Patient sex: F
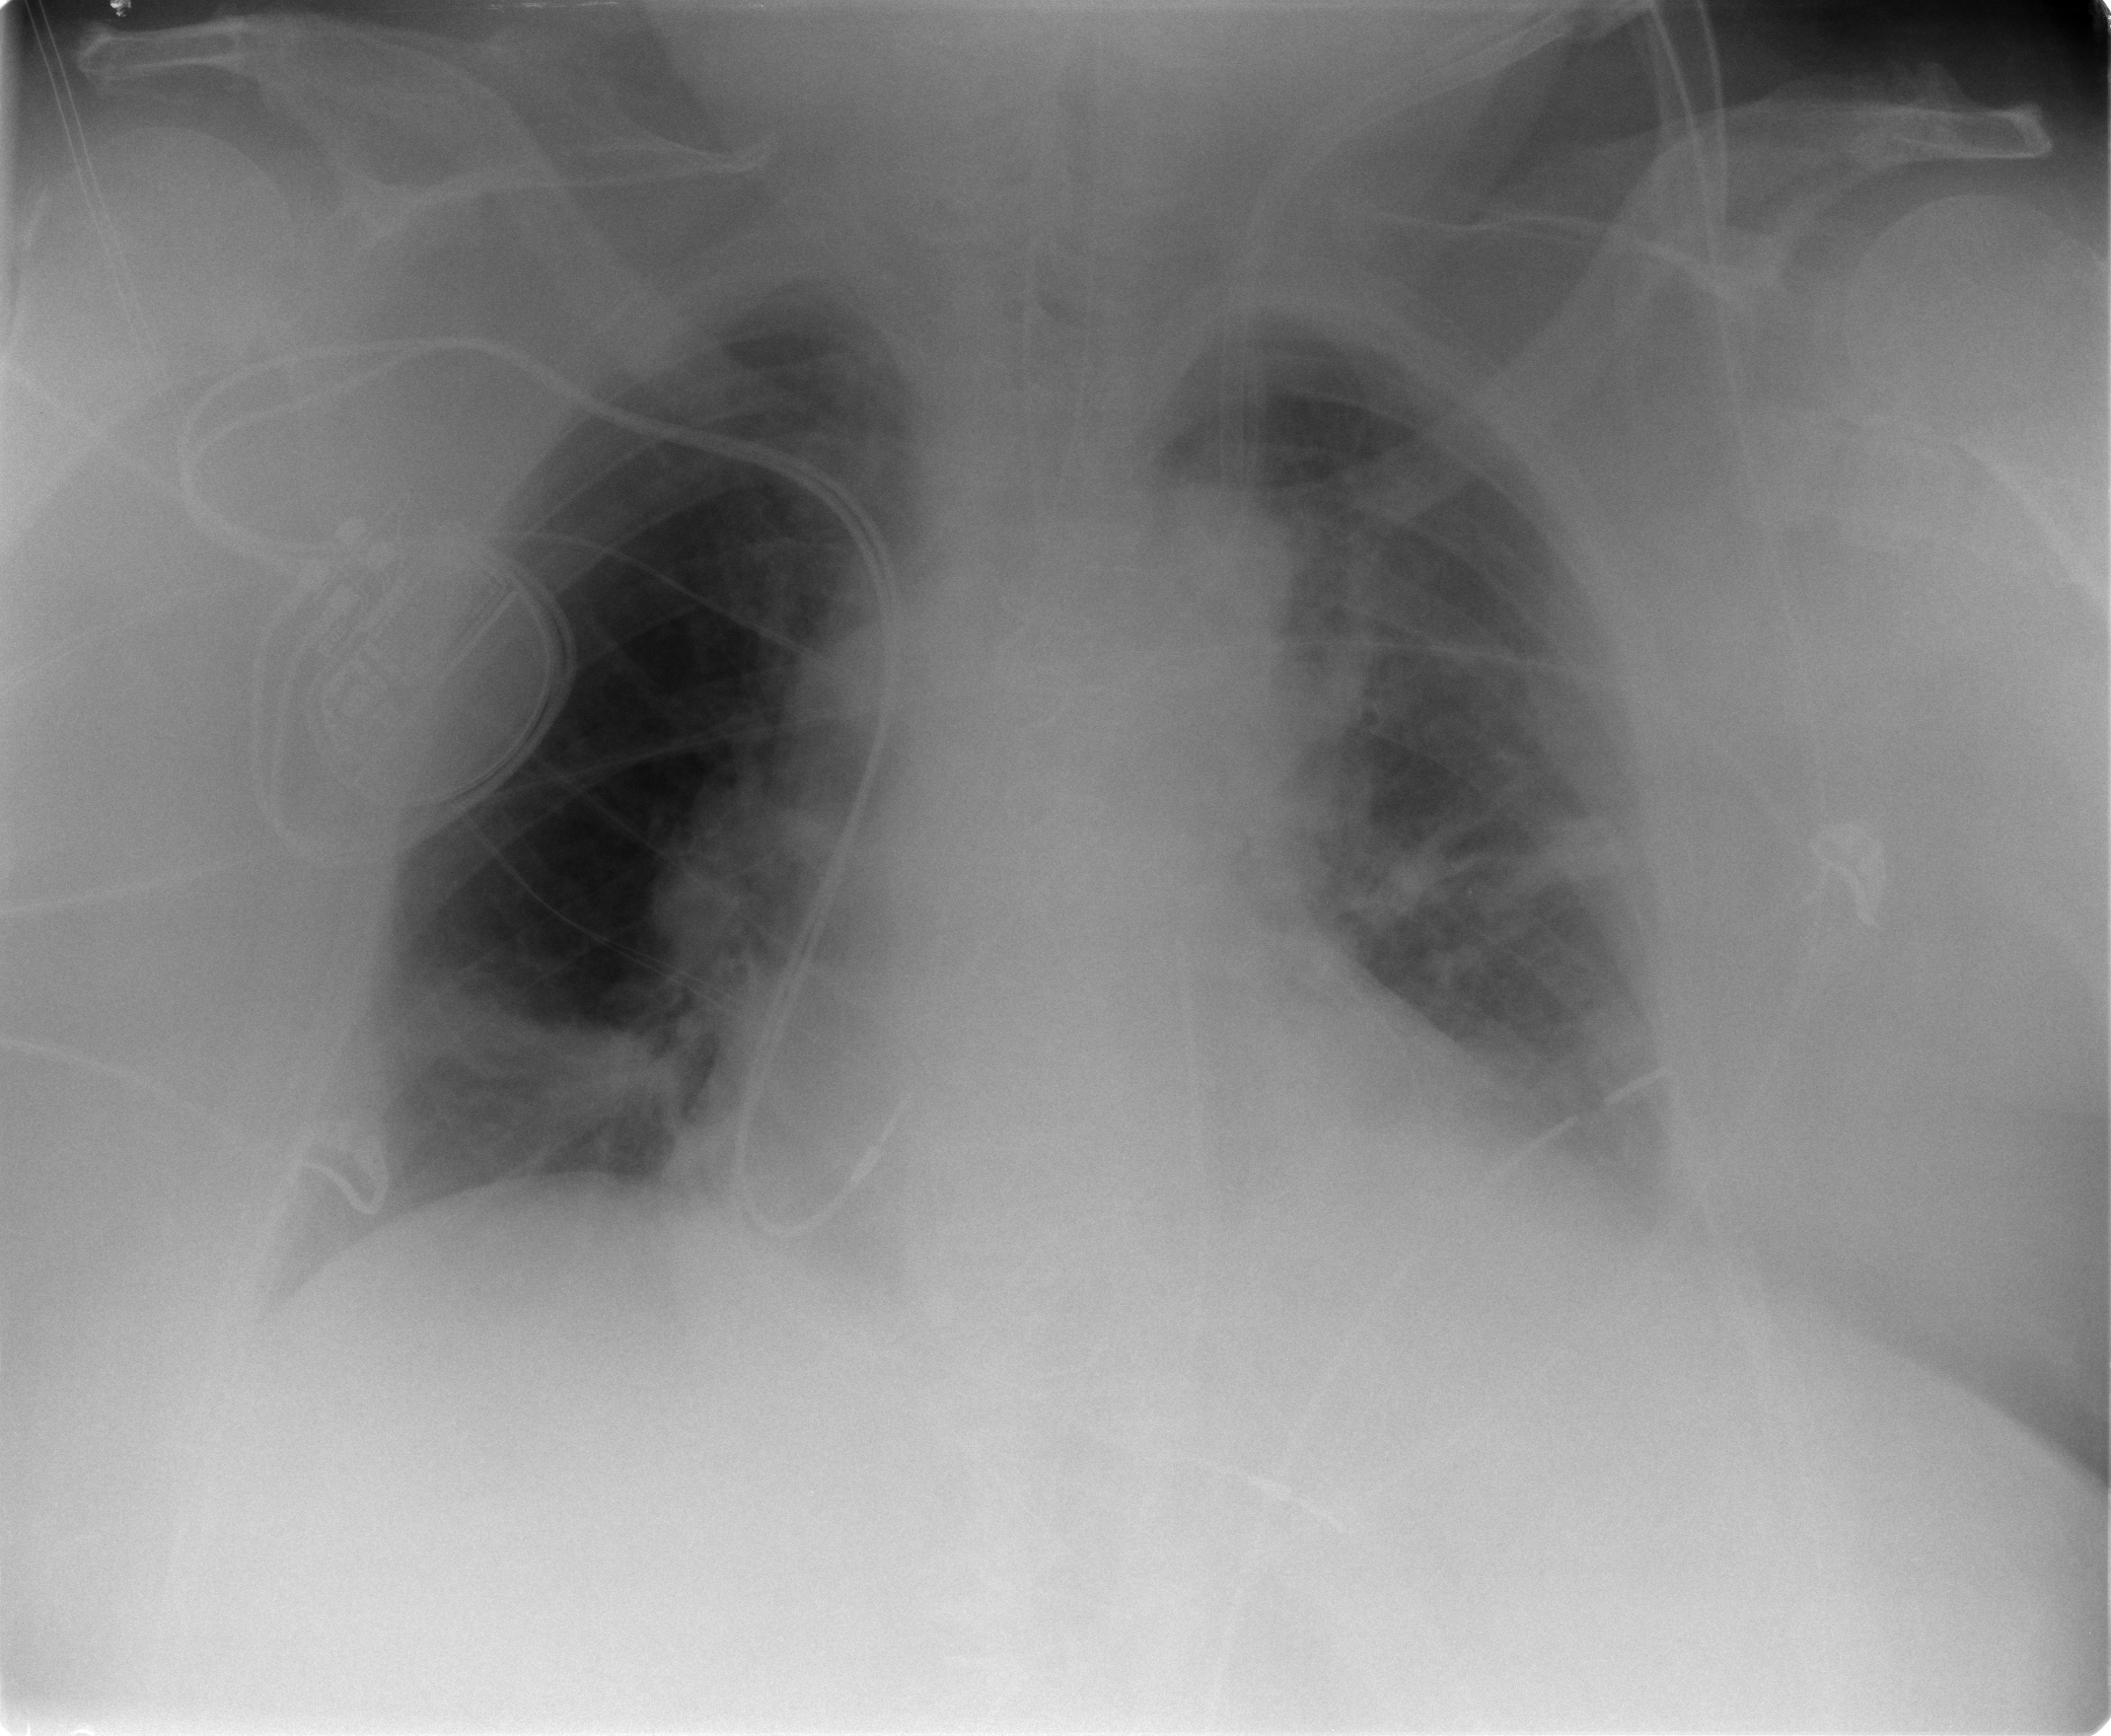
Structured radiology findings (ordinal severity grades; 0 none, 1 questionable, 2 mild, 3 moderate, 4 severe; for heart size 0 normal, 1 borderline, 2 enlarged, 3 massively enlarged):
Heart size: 0
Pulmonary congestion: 0
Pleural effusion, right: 0
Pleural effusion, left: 0
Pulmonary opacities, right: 0
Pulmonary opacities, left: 0
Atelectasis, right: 2
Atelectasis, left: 2